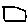
Label: square